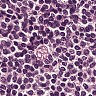
Metastatic tissue present: no